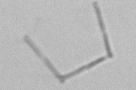
Label: Nanoneis